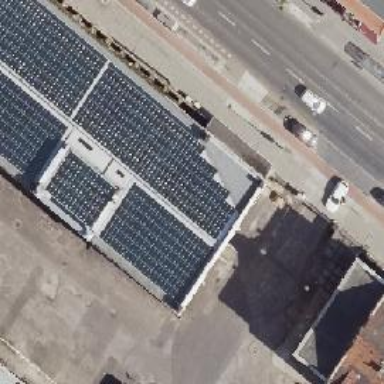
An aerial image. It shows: Solar power generator using photovoltaic method with solar photovoltaic panel types.